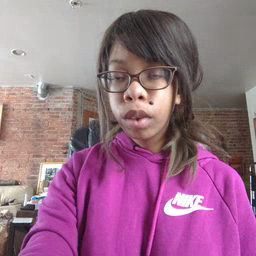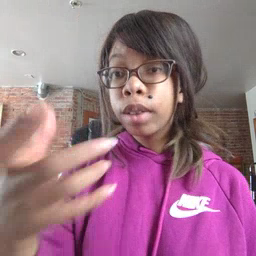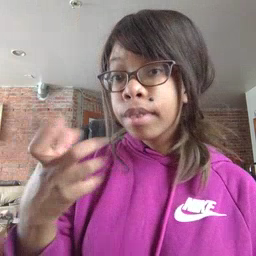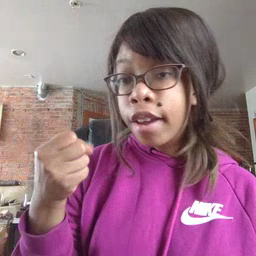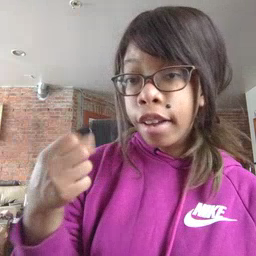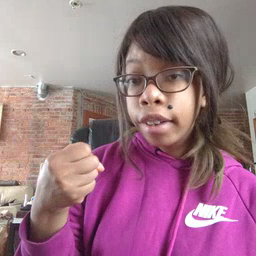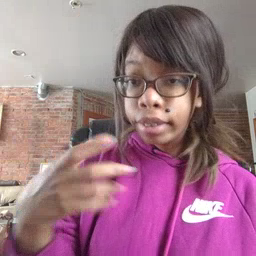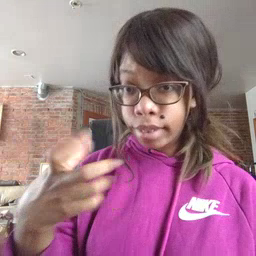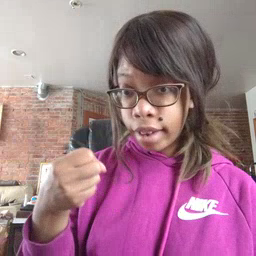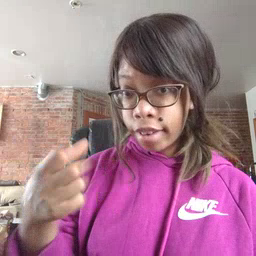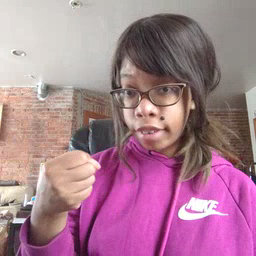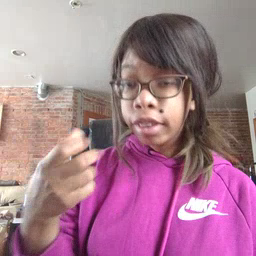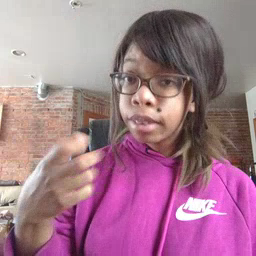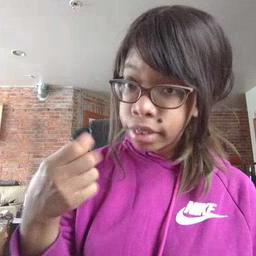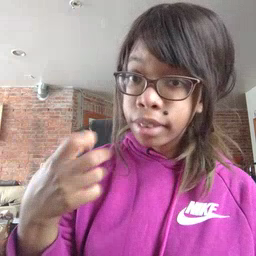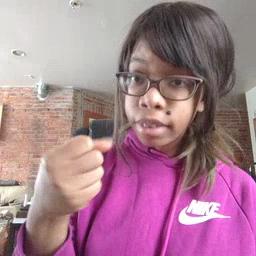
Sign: milk